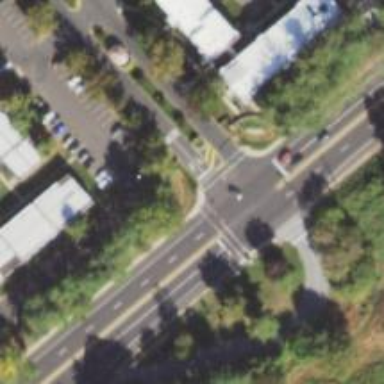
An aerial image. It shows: Marked crossing on footway.